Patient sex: M
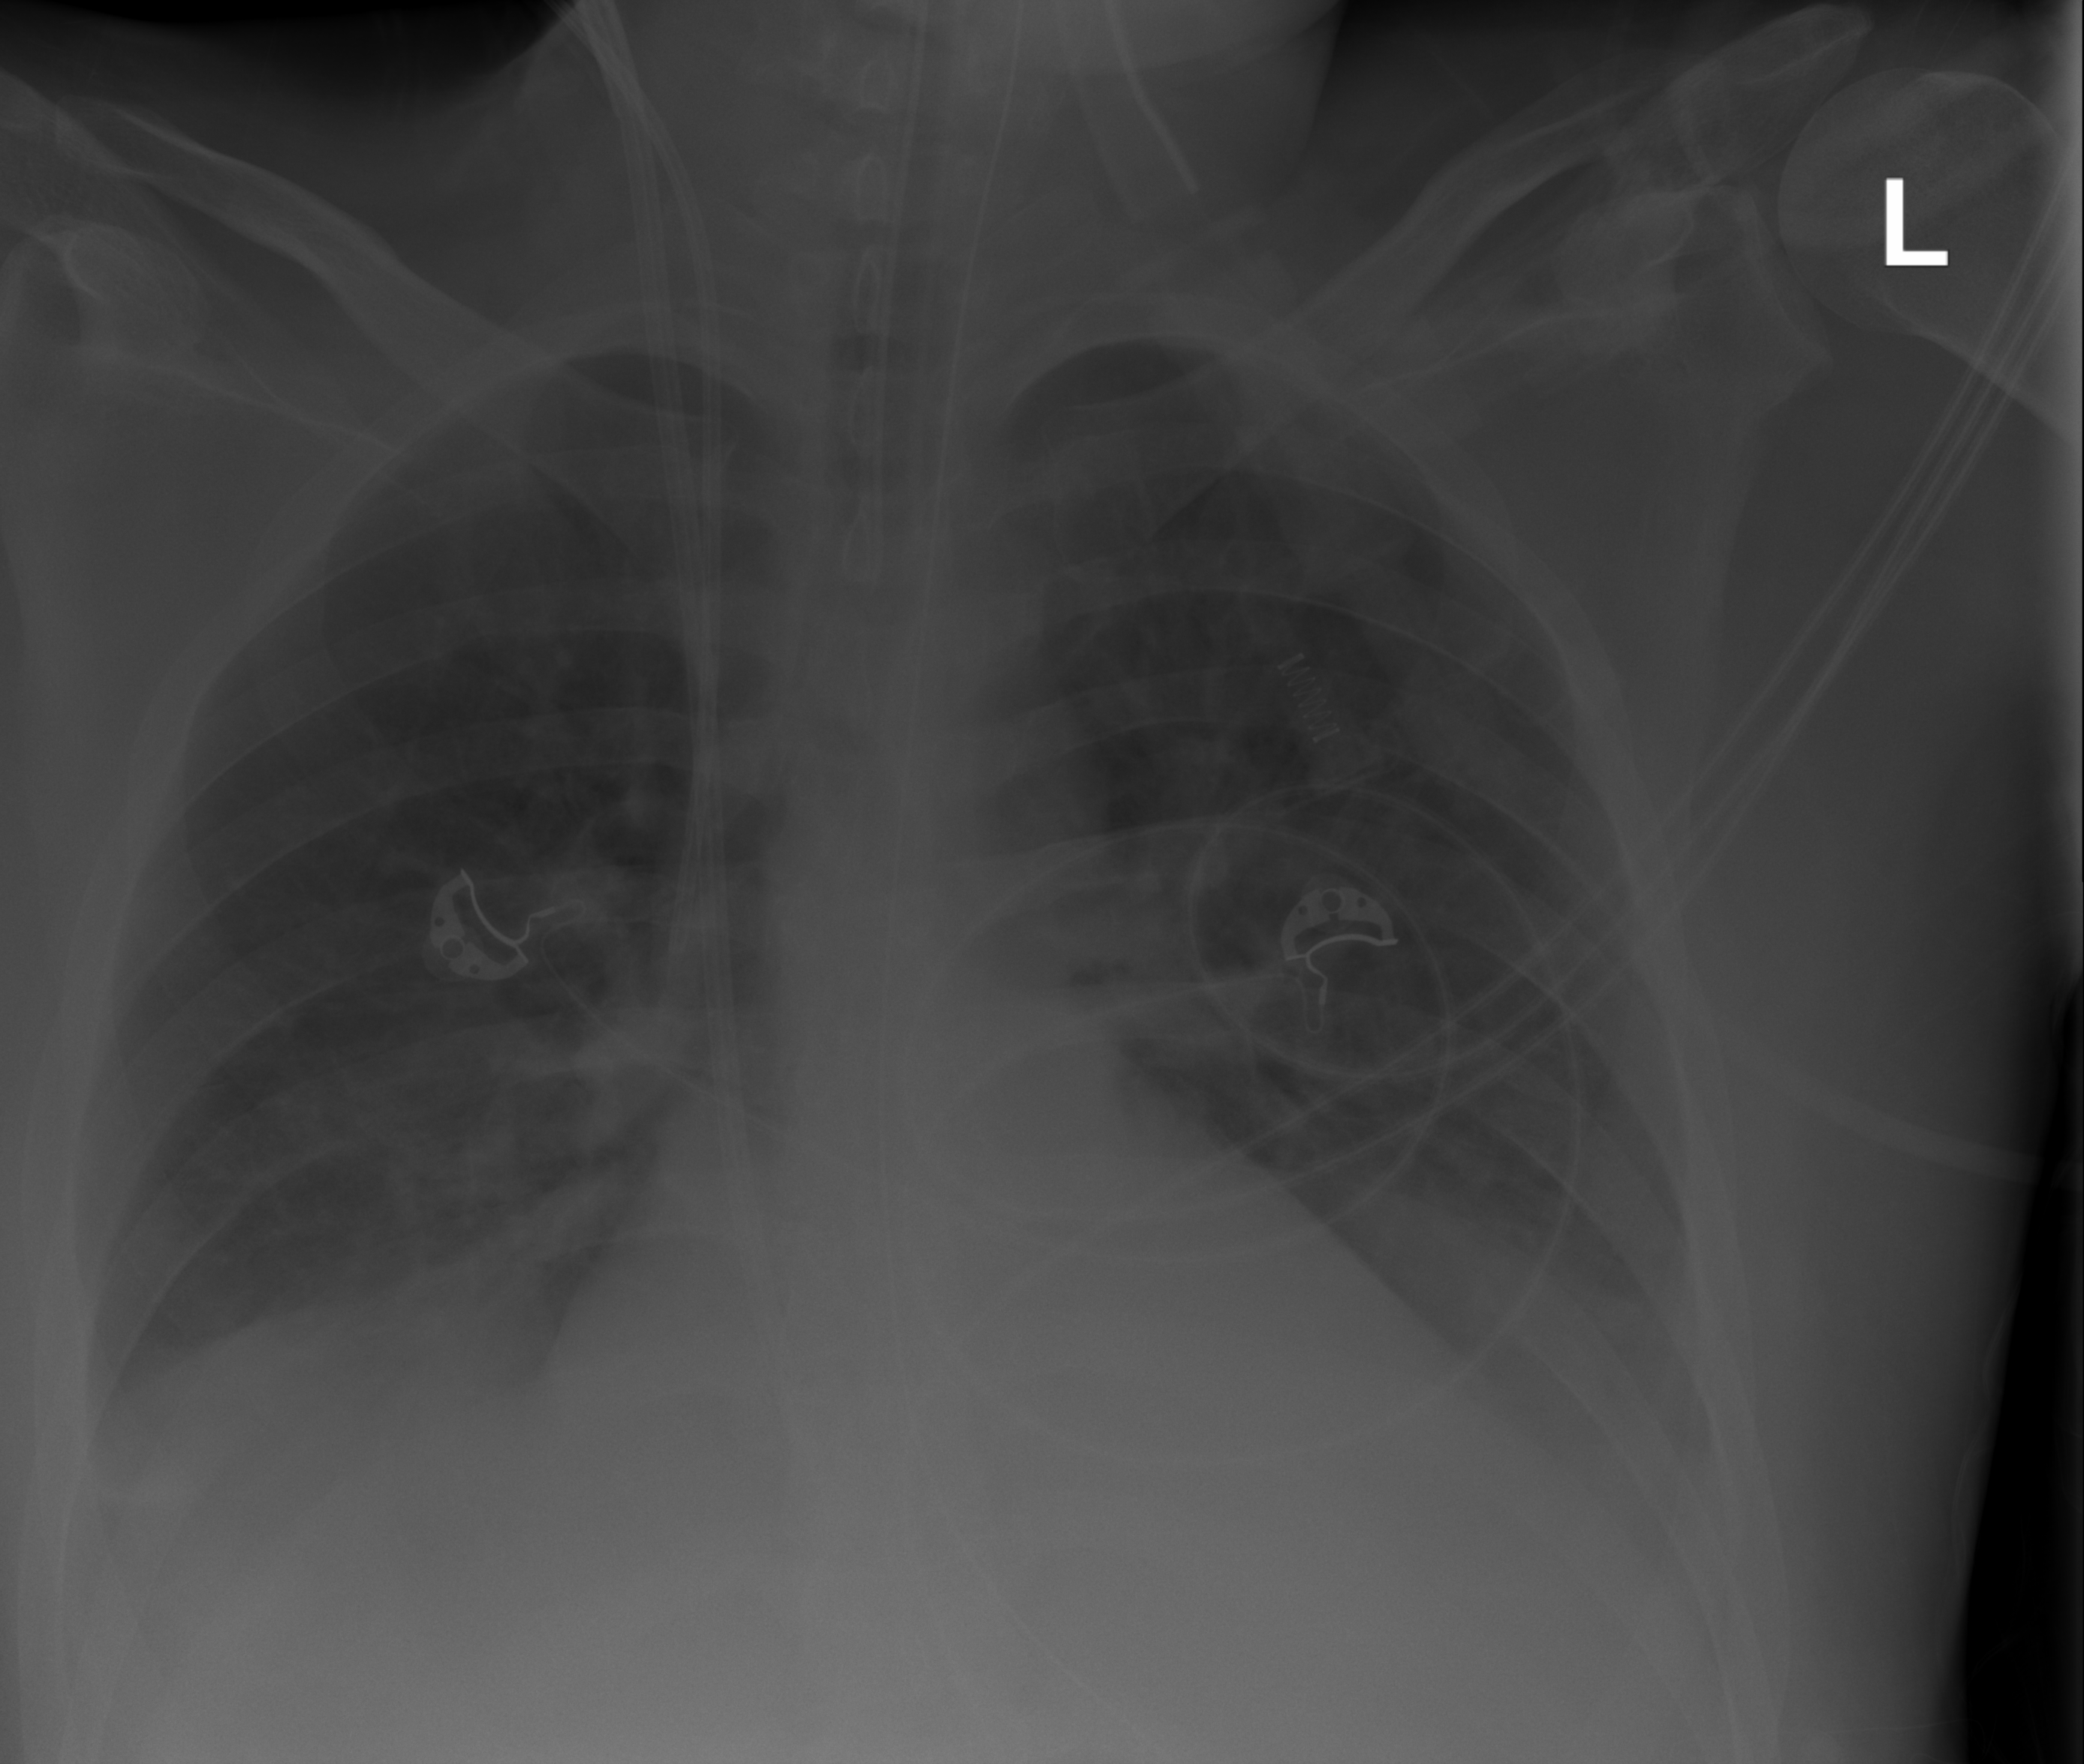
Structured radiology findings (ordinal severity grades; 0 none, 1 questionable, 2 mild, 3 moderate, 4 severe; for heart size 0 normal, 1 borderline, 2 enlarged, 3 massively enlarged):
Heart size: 2
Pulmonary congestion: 2
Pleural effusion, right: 2
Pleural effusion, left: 1
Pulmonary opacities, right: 2
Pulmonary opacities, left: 2
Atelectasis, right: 2
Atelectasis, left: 2